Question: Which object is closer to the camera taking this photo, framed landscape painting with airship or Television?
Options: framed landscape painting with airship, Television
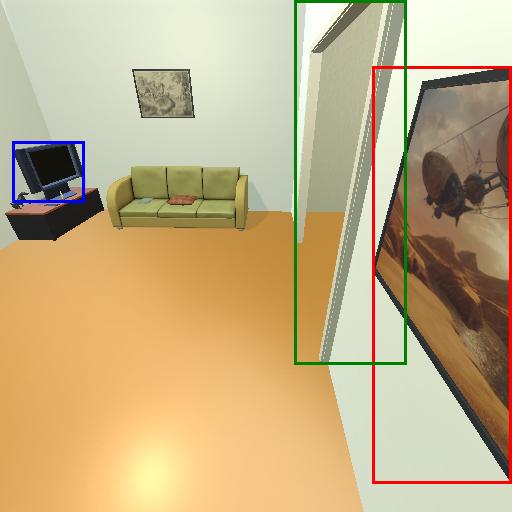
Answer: framed landscape painting with airship